Aerial crown-view tile of a tropical tree (Barro Colorado Island, Panama), acquired 20240918:
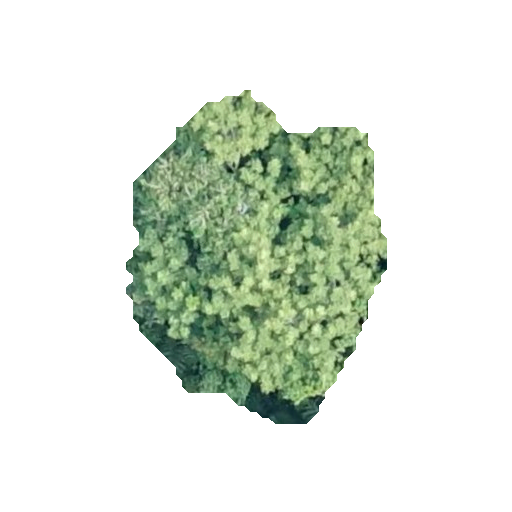
Species: Spondias mombin
GBIF accepted scientific name: Spondias mombin
Crown area: 97.331 m²